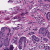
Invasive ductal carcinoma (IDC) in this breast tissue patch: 1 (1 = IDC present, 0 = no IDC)